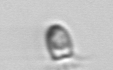
Label: Balanion